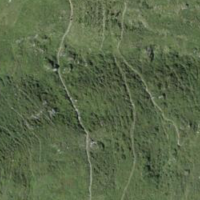
EUNIS habitat code: 26
Species observed at this site:
Empetrum nigrum